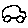
Label: car